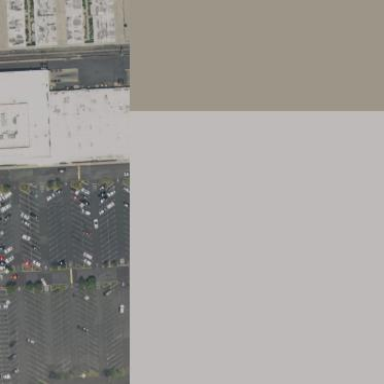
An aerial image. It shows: Retail area.